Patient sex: F
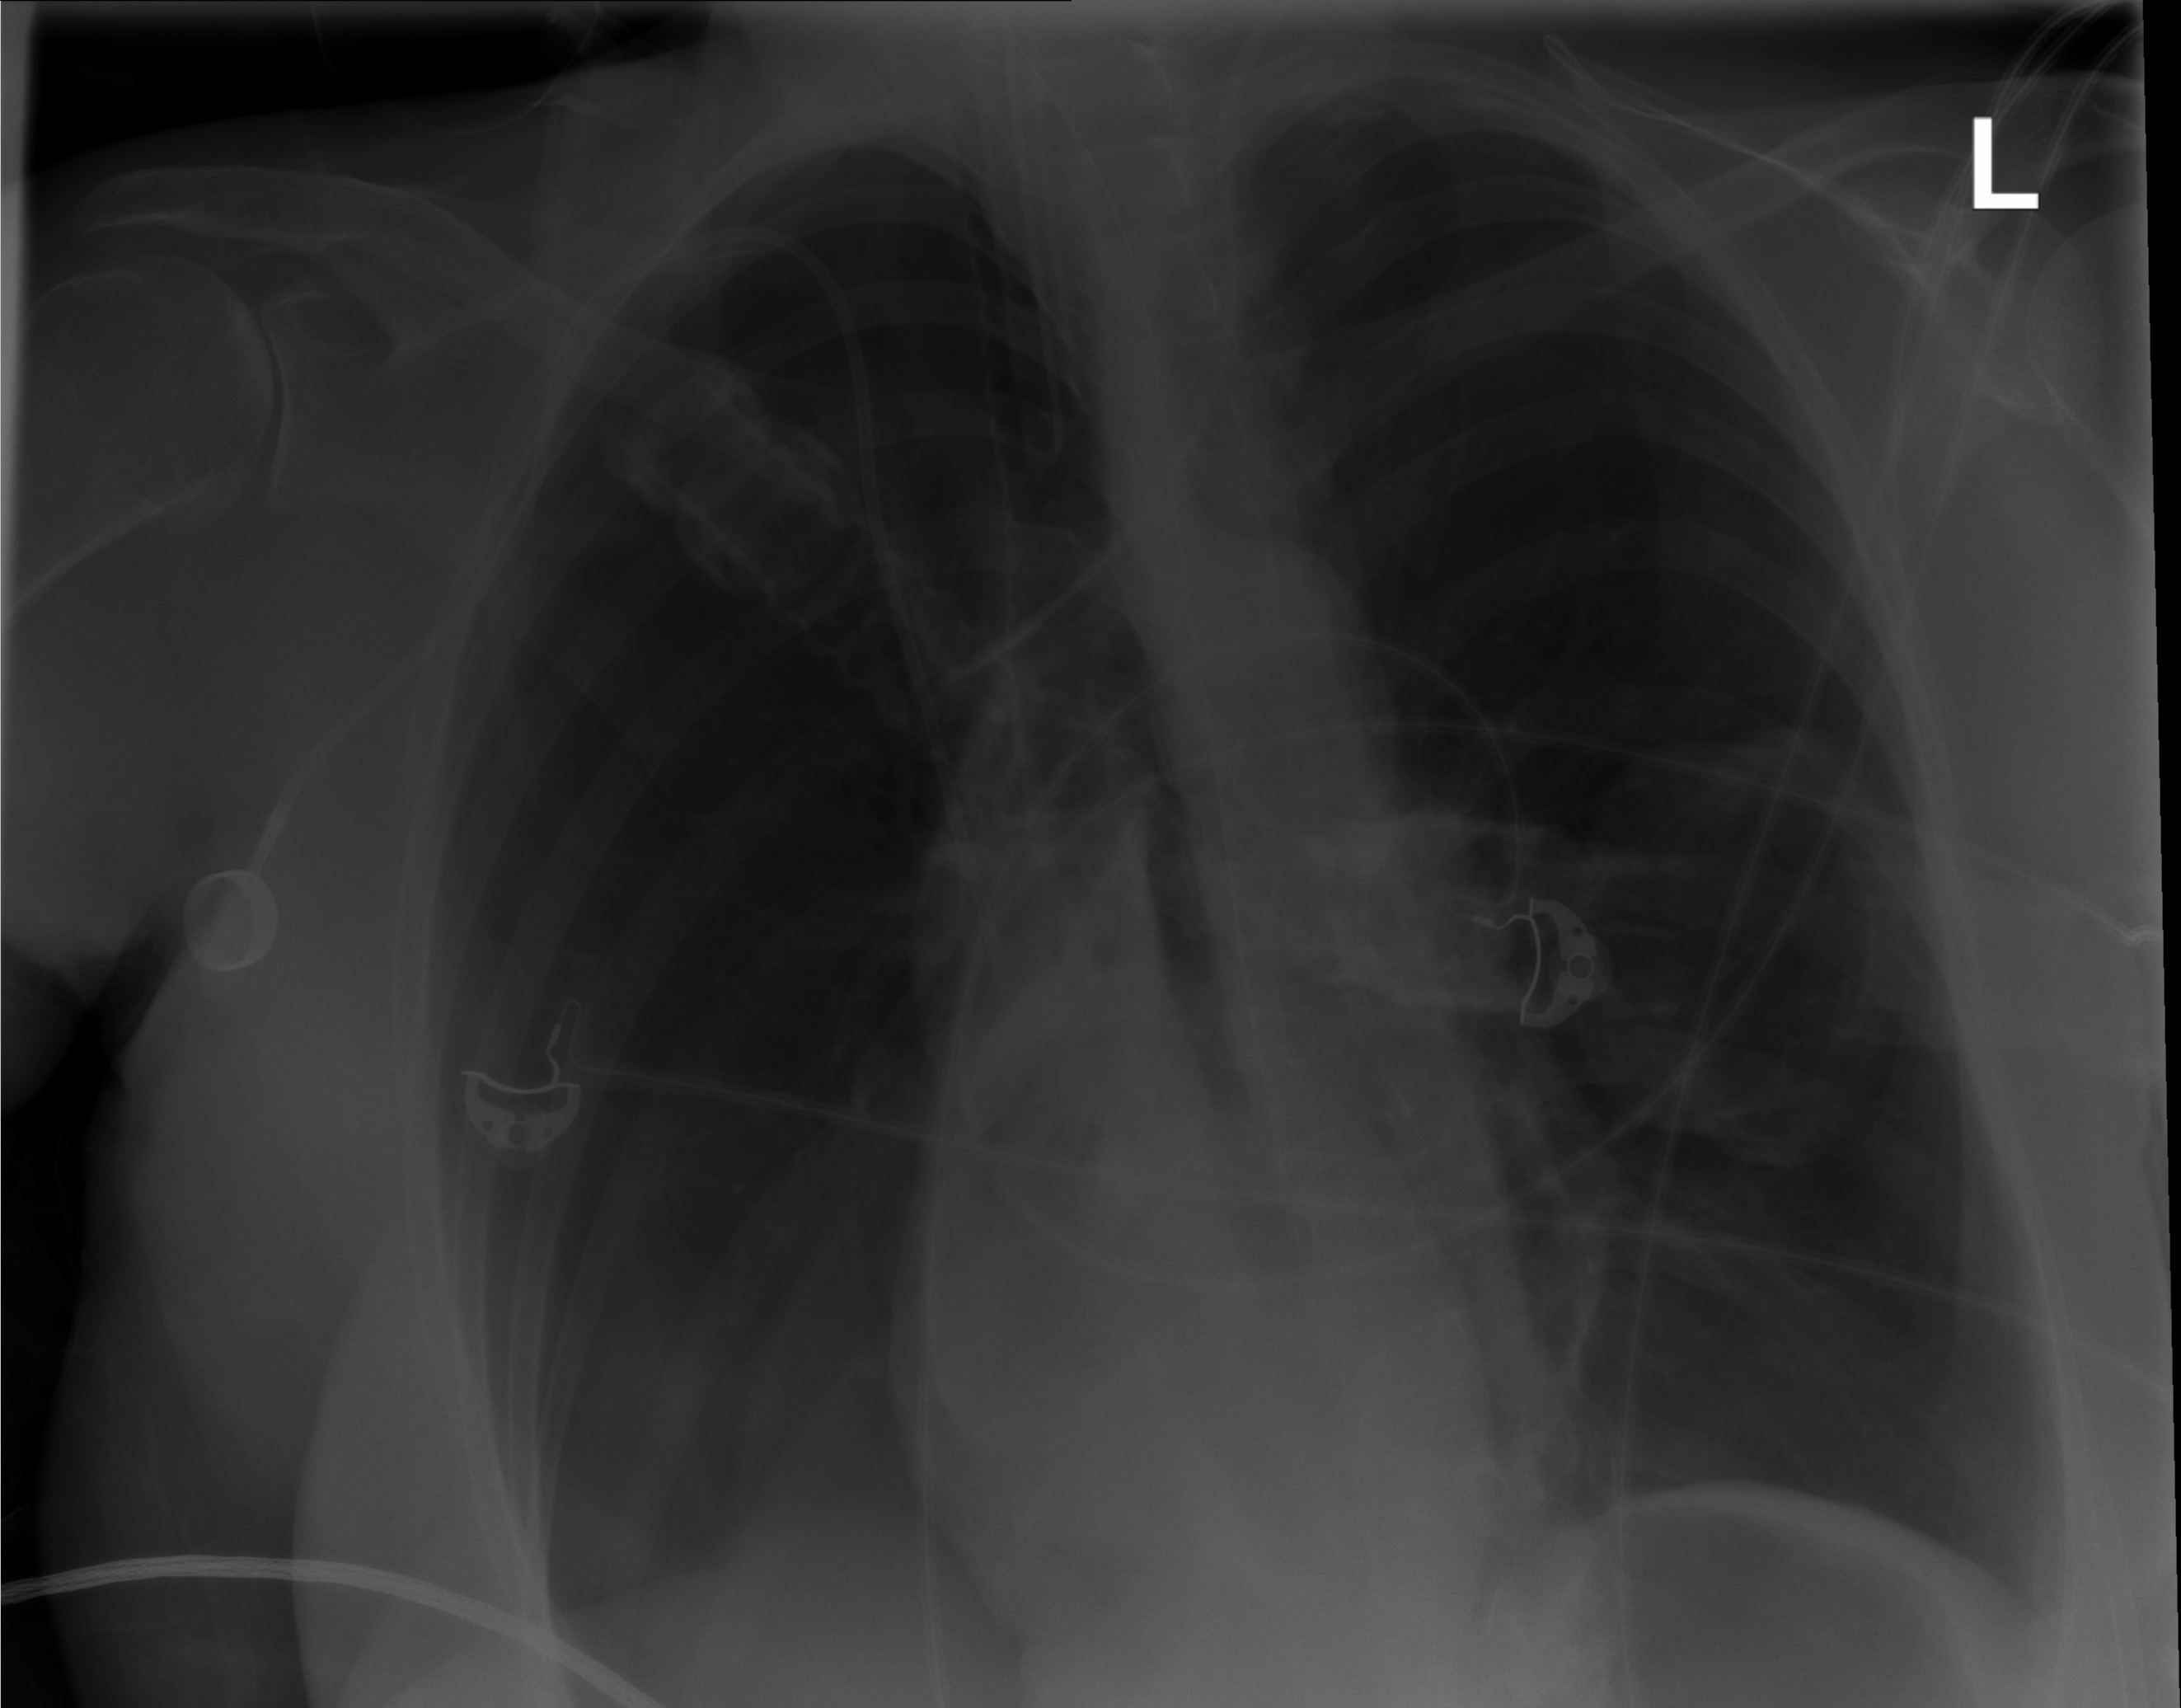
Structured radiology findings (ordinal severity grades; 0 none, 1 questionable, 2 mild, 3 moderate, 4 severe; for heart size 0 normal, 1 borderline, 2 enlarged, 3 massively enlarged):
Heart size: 0
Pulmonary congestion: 0
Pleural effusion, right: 0
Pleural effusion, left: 0
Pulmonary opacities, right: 0
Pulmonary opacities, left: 0
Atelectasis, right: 1
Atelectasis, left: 0